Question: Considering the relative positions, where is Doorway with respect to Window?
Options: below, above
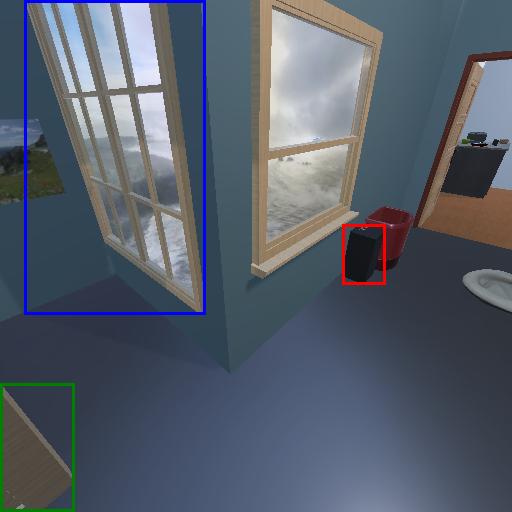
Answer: below